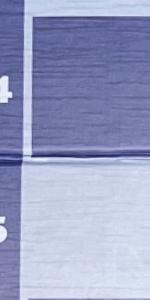
Label: Empty